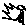
Label: bird